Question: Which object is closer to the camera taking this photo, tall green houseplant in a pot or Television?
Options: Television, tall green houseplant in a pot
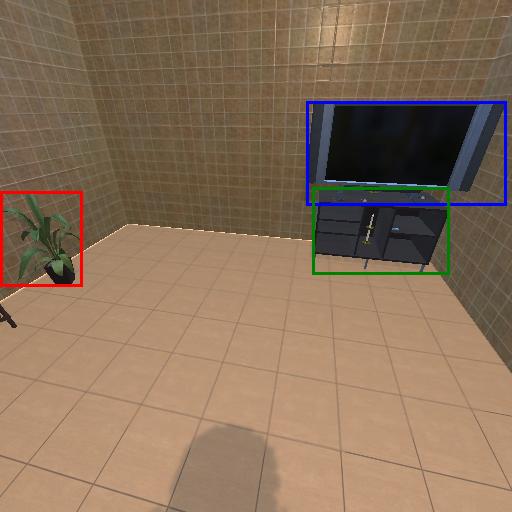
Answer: Television